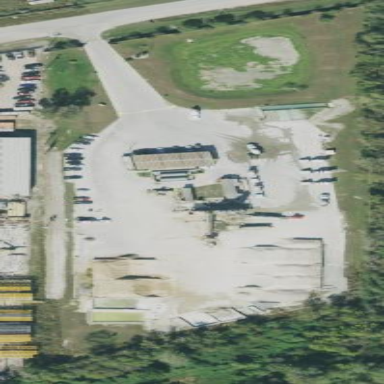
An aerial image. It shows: Industrial area with concrete plant.